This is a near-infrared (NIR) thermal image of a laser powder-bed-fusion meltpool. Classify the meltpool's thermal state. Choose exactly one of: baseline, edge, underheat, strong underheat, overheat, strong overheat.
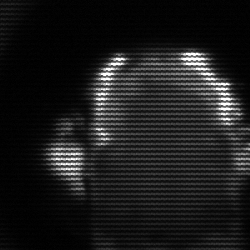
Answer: baseline